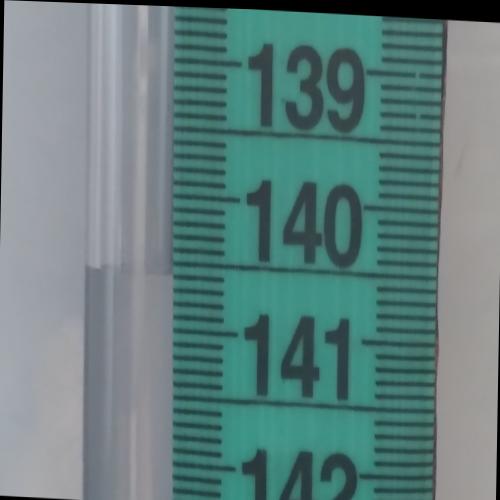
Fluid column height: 140.6 cm